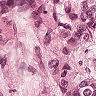
Metastatic tissue present: yes